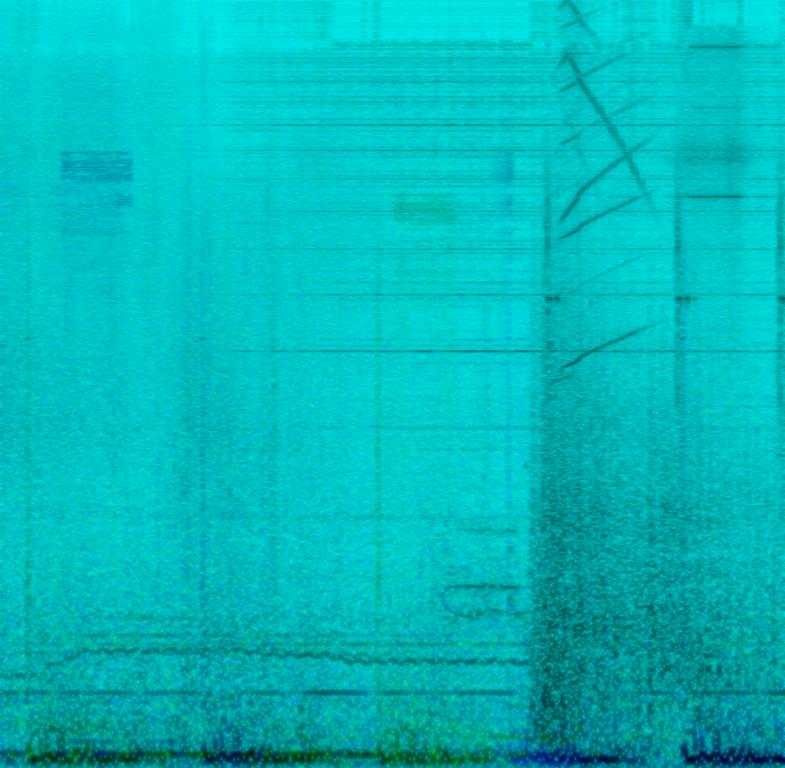
The sounds are background sound elements of a sci-fi tv show. There is no tempo, there are a collection of sounds like machine whirring, computer signal beeps, boomy explosion sounds, white noise, bad signal tones and glitchy noises. The music is chaotic like an alien invasion. This is background sound effects for a science fiction tv show.